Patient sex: M
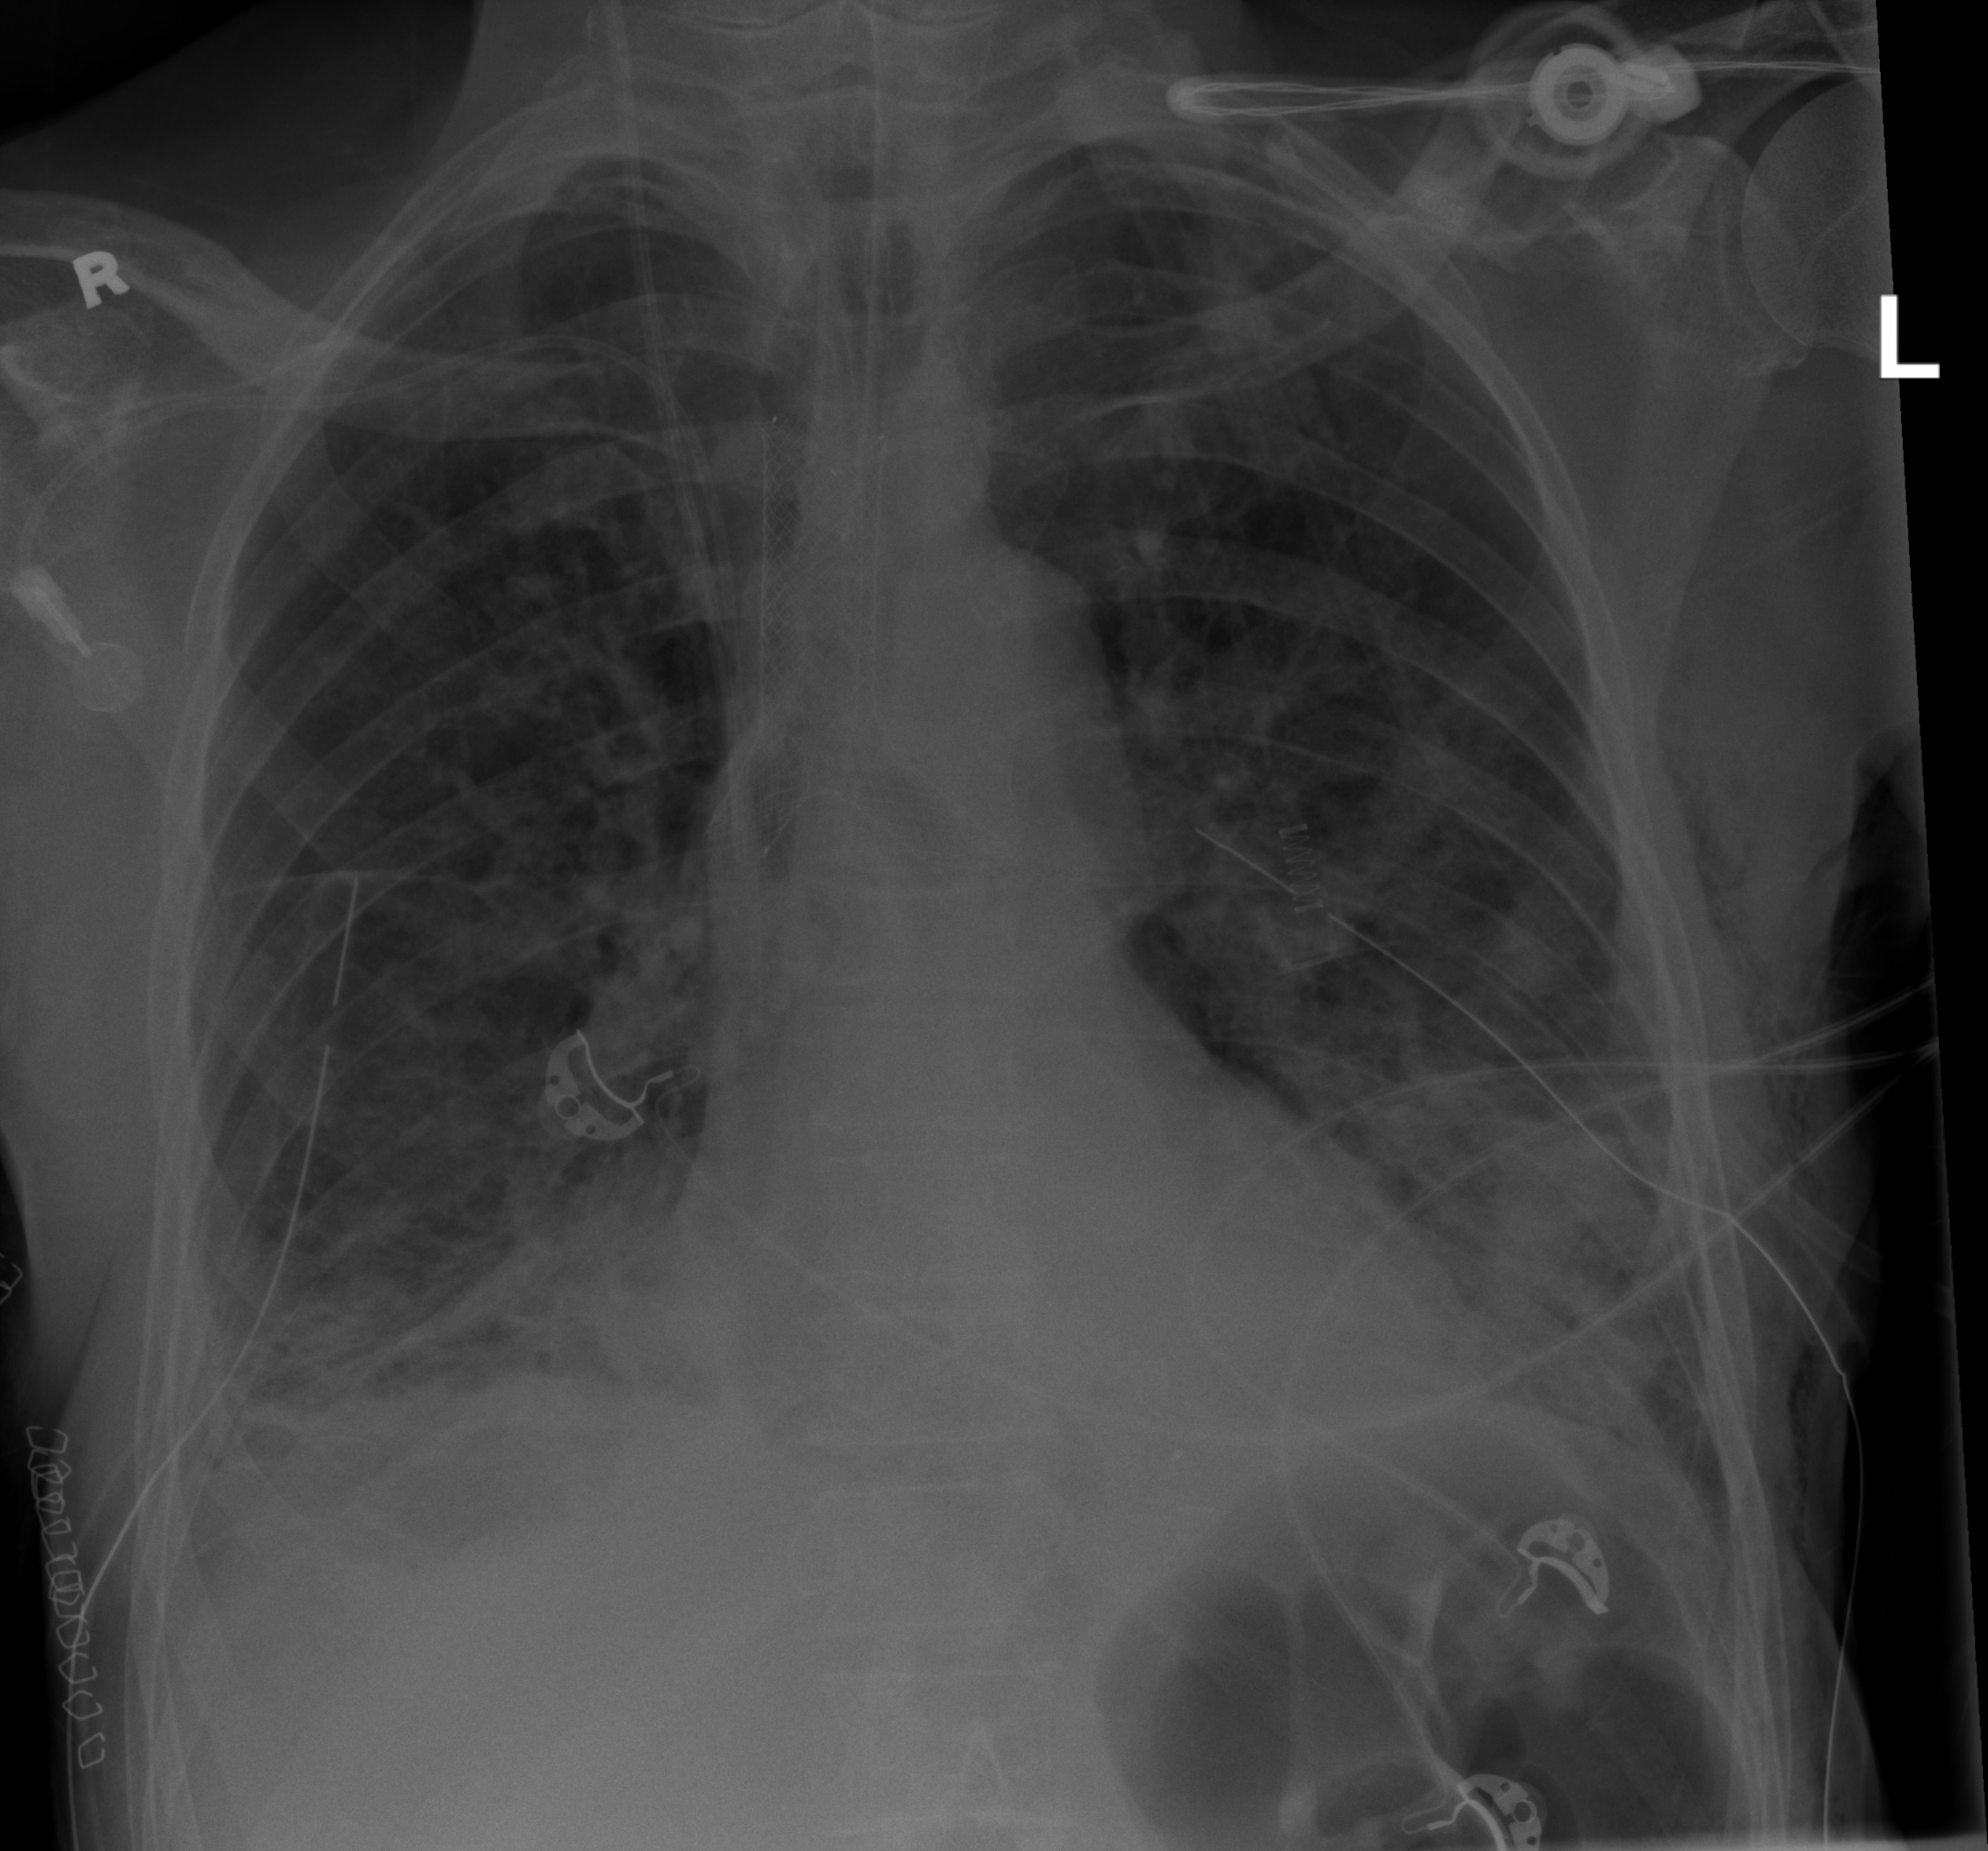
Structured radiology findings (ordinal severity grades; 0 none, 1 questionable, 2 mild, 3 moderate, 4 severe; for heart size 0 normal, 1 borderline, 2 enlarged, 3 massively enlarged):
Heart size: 1
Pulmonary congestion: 0
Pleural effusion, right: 2
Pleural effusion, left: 2
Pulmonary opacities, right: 2
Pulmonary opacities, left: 2
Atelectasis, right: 2
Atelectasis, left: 2